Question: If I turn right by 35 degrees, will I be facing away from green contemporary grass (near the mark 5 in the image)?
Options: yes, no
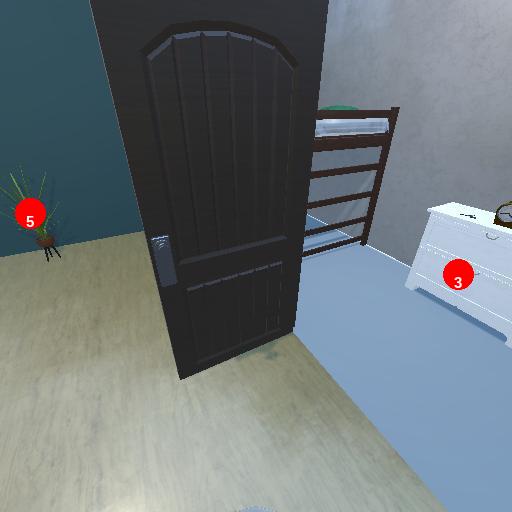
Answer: yes